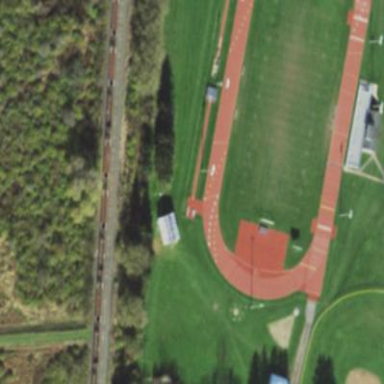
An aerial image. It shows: Track located within leisure land area.